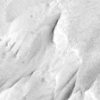
Label: not_dusty